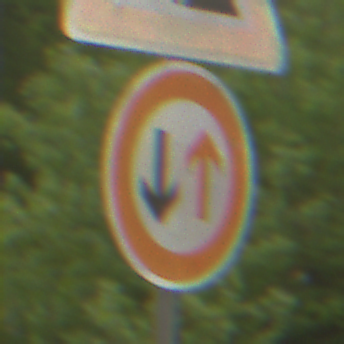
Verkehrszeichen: VorrangDesGegenverkehrs
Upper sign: Arbeitsstelle
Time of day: MorningAfternoon
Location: Outdoor (Nature)
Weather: Overcast
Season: NotSpecified
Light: Natural